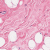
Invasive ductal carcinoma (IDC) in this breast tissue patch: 0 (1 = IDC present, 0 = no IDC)